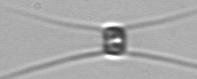
Label: Chaetoceros_similis